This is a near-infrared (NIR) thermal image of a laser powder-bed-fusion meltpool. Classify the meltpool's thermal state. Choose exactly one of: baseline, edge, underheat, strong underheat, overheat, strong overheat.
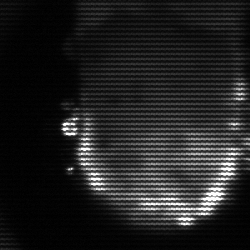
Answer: baseline